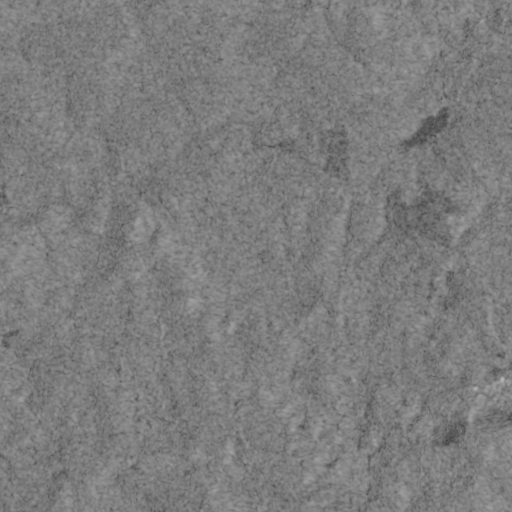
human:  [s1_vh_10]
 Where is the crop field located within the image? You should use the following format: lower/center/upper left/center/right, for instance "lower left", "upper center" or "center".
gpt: The crop field is located in the upper right of the image.
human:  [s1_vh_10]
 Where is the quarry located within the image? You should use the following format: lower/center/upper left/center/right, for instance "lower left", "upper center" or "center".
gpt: The quarry is located in the lower right of the image.
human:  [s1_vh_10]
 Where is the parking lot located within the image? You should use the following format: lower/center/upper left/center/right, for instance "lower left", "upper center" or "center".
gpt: There is no parking lot in the image.

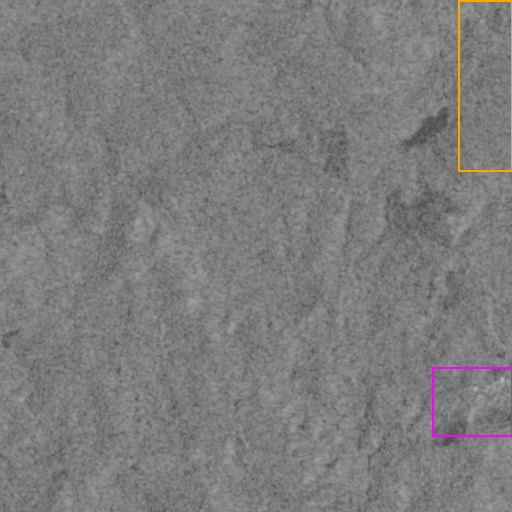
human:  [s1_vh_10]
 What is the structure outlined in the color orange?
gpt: The structure outlined in orange is a crop field.
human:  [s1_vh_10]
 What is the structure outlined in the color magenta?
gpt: The structure outlined in magenta is a quarry.
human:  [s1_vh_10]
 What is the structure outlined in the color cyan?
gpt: There is no cyan outline.